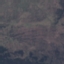
Label: HerbaceousVegetation